Question: This is supposed to be an easy solution but i can't my ahead around it.
I have a table
Here is a my query
'''
$salary=2000;
select deductions from nhif_tbl where to_end <=$salary and start_from >= $salary;
'''
The query returns null.
My question how do i modify the query in order to get correct deductions in this case '60'
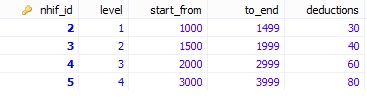
Answer: '''
select deductions from nhif_tbl where to_end >=$salary and start_from <= $salary;
'''